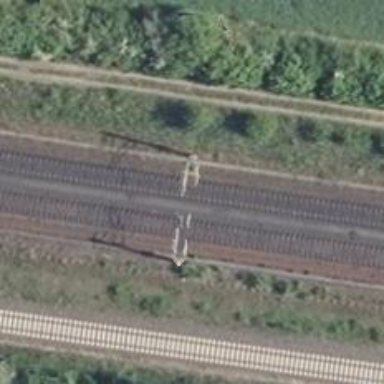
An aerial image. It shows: Milestone along the railway track with catenary mast.